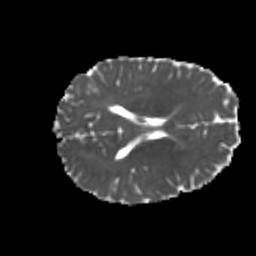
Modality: MD
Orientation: axial
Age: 19
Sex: male
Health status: healthy
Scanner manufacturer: philips
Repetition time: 7.385 s
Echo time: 0.08599 s